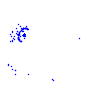
Particle: kaon